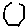
Label: hexagon